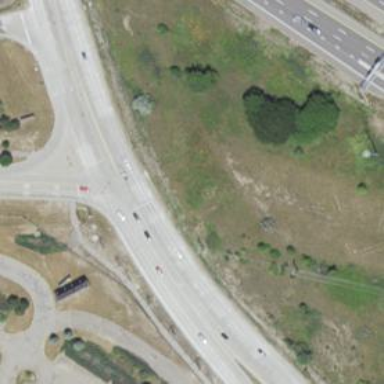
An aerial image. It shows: Tertiary road.